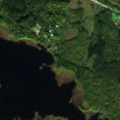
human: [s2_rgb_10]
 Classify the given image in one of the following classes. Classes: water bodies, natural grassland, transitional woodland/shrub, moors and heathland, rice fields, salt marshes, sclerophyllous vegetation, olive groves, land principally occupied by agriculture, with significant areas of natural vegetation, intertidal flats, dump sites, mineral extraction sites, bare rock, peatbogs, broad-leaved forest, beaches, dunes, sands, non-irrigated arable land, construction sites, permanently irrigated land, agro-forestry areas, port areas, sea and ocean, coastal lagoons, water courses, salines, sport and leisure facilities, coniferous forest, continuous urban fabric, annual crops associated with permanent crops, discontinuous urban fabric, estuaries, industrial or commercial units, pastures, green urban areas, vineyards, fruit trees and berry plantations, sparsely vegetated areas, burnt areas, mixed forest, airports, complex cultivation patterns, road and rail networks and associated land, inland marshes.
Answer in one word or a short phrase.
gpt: mixed forest, transitional woodland/shrub, peatbogs, water courses